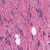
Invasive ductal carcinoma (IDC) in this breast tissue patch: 0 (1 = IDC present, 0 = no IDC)